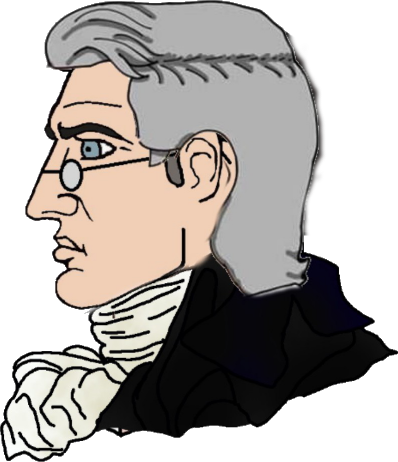
Label: 4_Yes_Chad